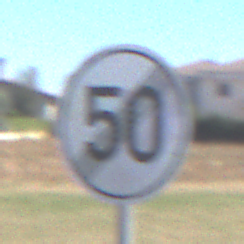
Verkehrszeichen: EndeGeschwindigkeit50
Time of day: MorningAfternoon
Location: Outdoor (Suburban)
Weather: PartlyCloudy
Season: NotSpecified
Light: Natural